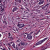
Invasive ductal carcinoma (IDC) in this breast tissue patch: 1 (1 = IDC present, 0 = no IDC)